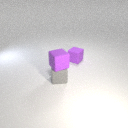
small gray rubber cube below small purple rubber cube